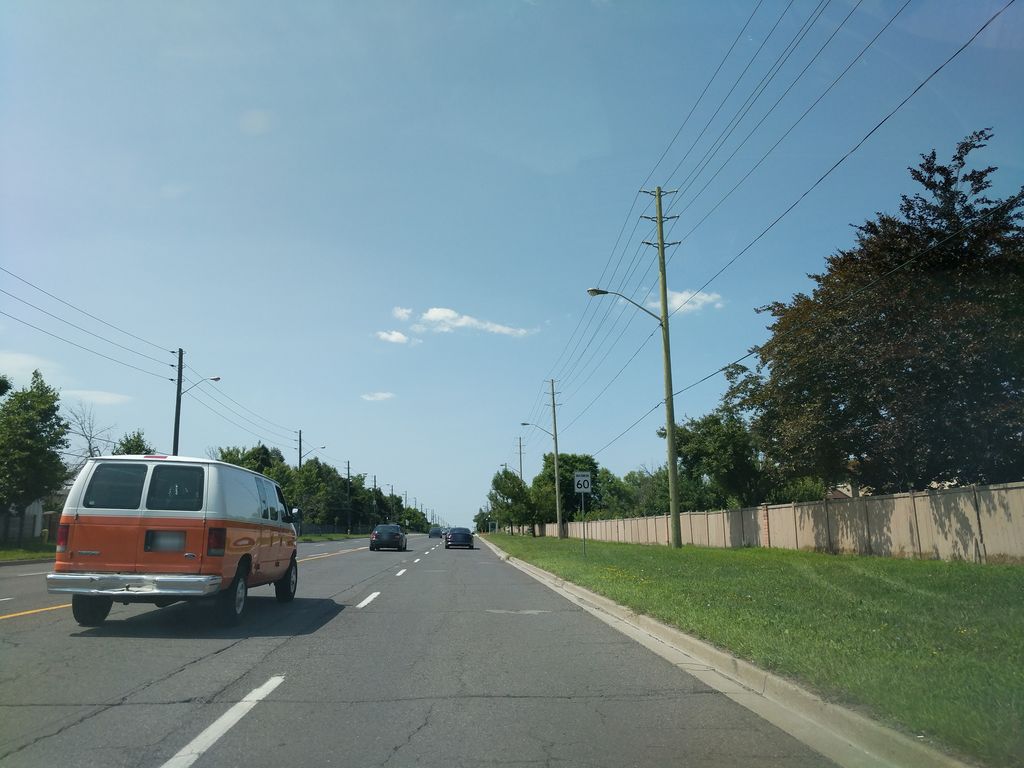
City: toronto